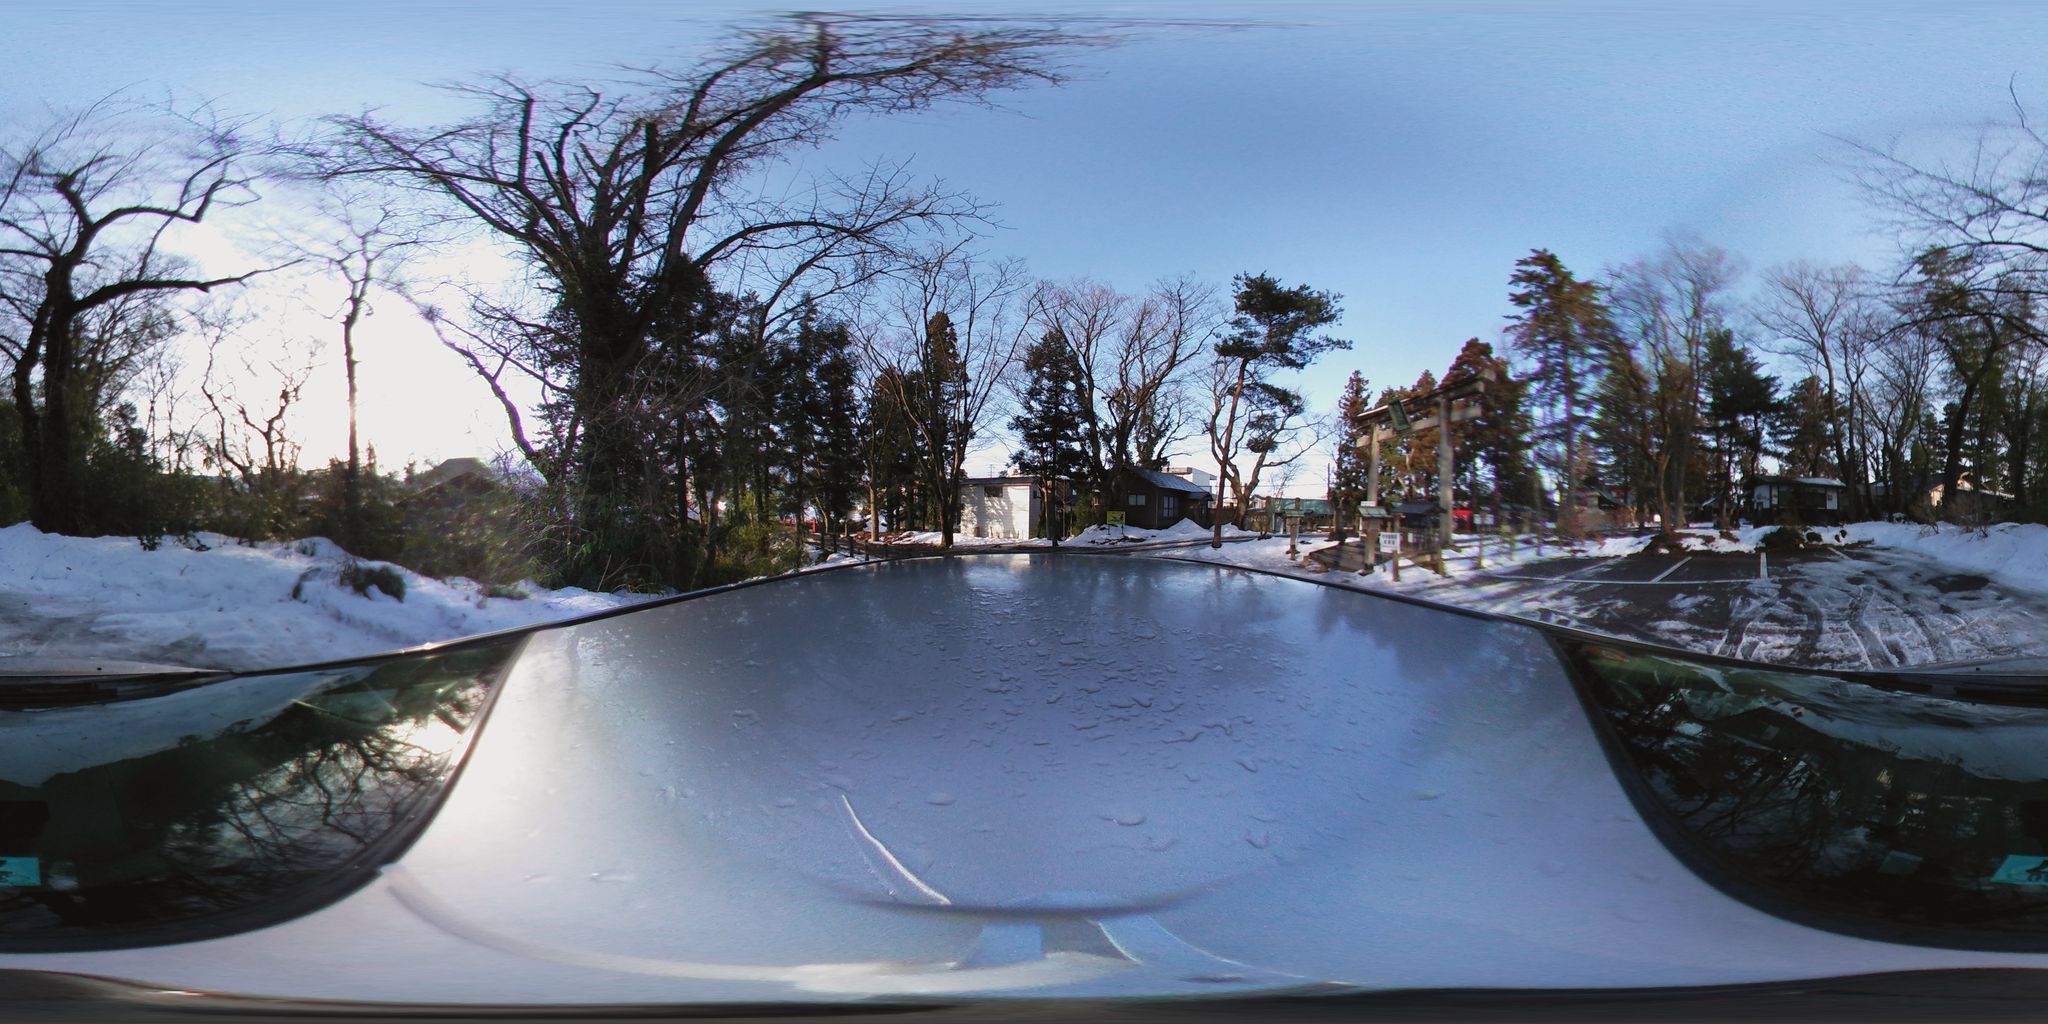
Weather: snowy
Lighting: day
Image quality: slightly poor
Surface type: driving surface
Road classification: steps, footway, unclassified
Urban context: urban centre
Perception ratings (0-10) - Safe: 2.1, Lively: 1.7, Beautiful: 4.65, Boring: 5.29, Depressing: 6.35, Wealthy: 2.4